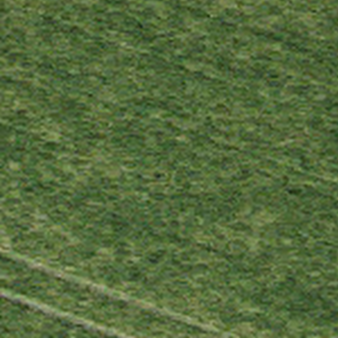
Label: other